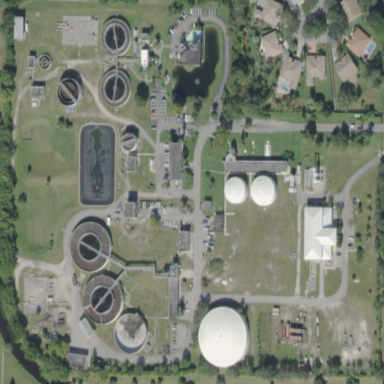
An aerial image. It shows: View of wastewater plant.